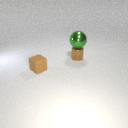
large green metal sphere above small brown metal cylinder